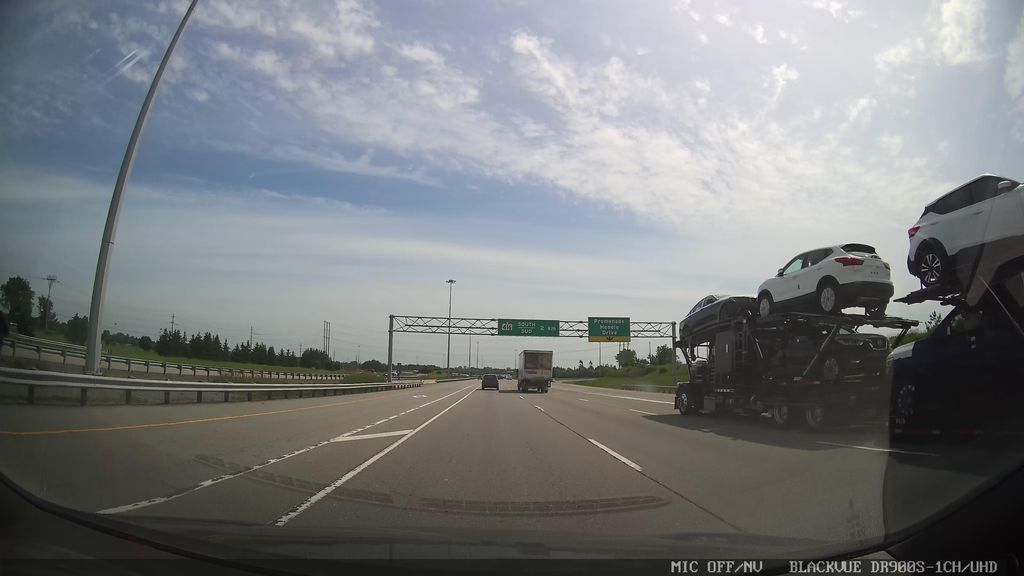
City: ottawa-gatineau